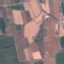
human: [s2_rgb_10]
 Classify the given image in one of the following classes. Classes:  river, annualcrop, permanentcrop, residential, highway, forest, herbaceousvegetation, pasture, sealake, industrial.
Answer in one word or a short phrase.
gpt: PermanentCrop